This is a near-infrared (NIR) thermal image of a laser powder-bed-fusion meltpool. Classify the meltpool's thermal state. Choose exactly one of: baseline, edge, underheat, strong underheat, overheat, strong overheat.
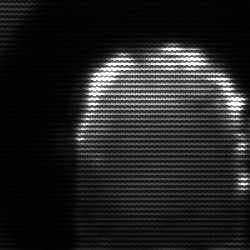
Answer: baseline